Question: I played around with polymer again, so I created a basic page with the help of some great tutorials on youtube but I always get this issue when opening the drawer.

As you can see the menu icon and the "Polymer" title is from the bottom toolbar. Maybe somebody knows how to fix it.
Thanks :)
'''
<body fullbleed layout vertical>
<!-- Drawer -->
<paper-drawer-panel>
<!-- Inside the Drawer -->
<div drawer>
<!-- Drawer toolbar-->
<paper-toolbar class="tall">
<span>Menu</span>
</paper-toolbar>
</div>
<!-- Main Content -->
<div main class="main">
<!-- Main toolbar -->
<paper-toolbar>
<paper-icon-button icon="menu" tabIndex="1" id="paperToggle" paper-drawer-toggle></paper-icon-button>
<span class="flex">Polymer</span>
<!-- Toolbar icons -->
<paper-icon-button icon="refresh"></paper-icon-button>
<paper-icon-button icon="search"></paper-icon-button>
</paper-toolbar>
</div>
</paper-drawer-panel>
</body>
'''
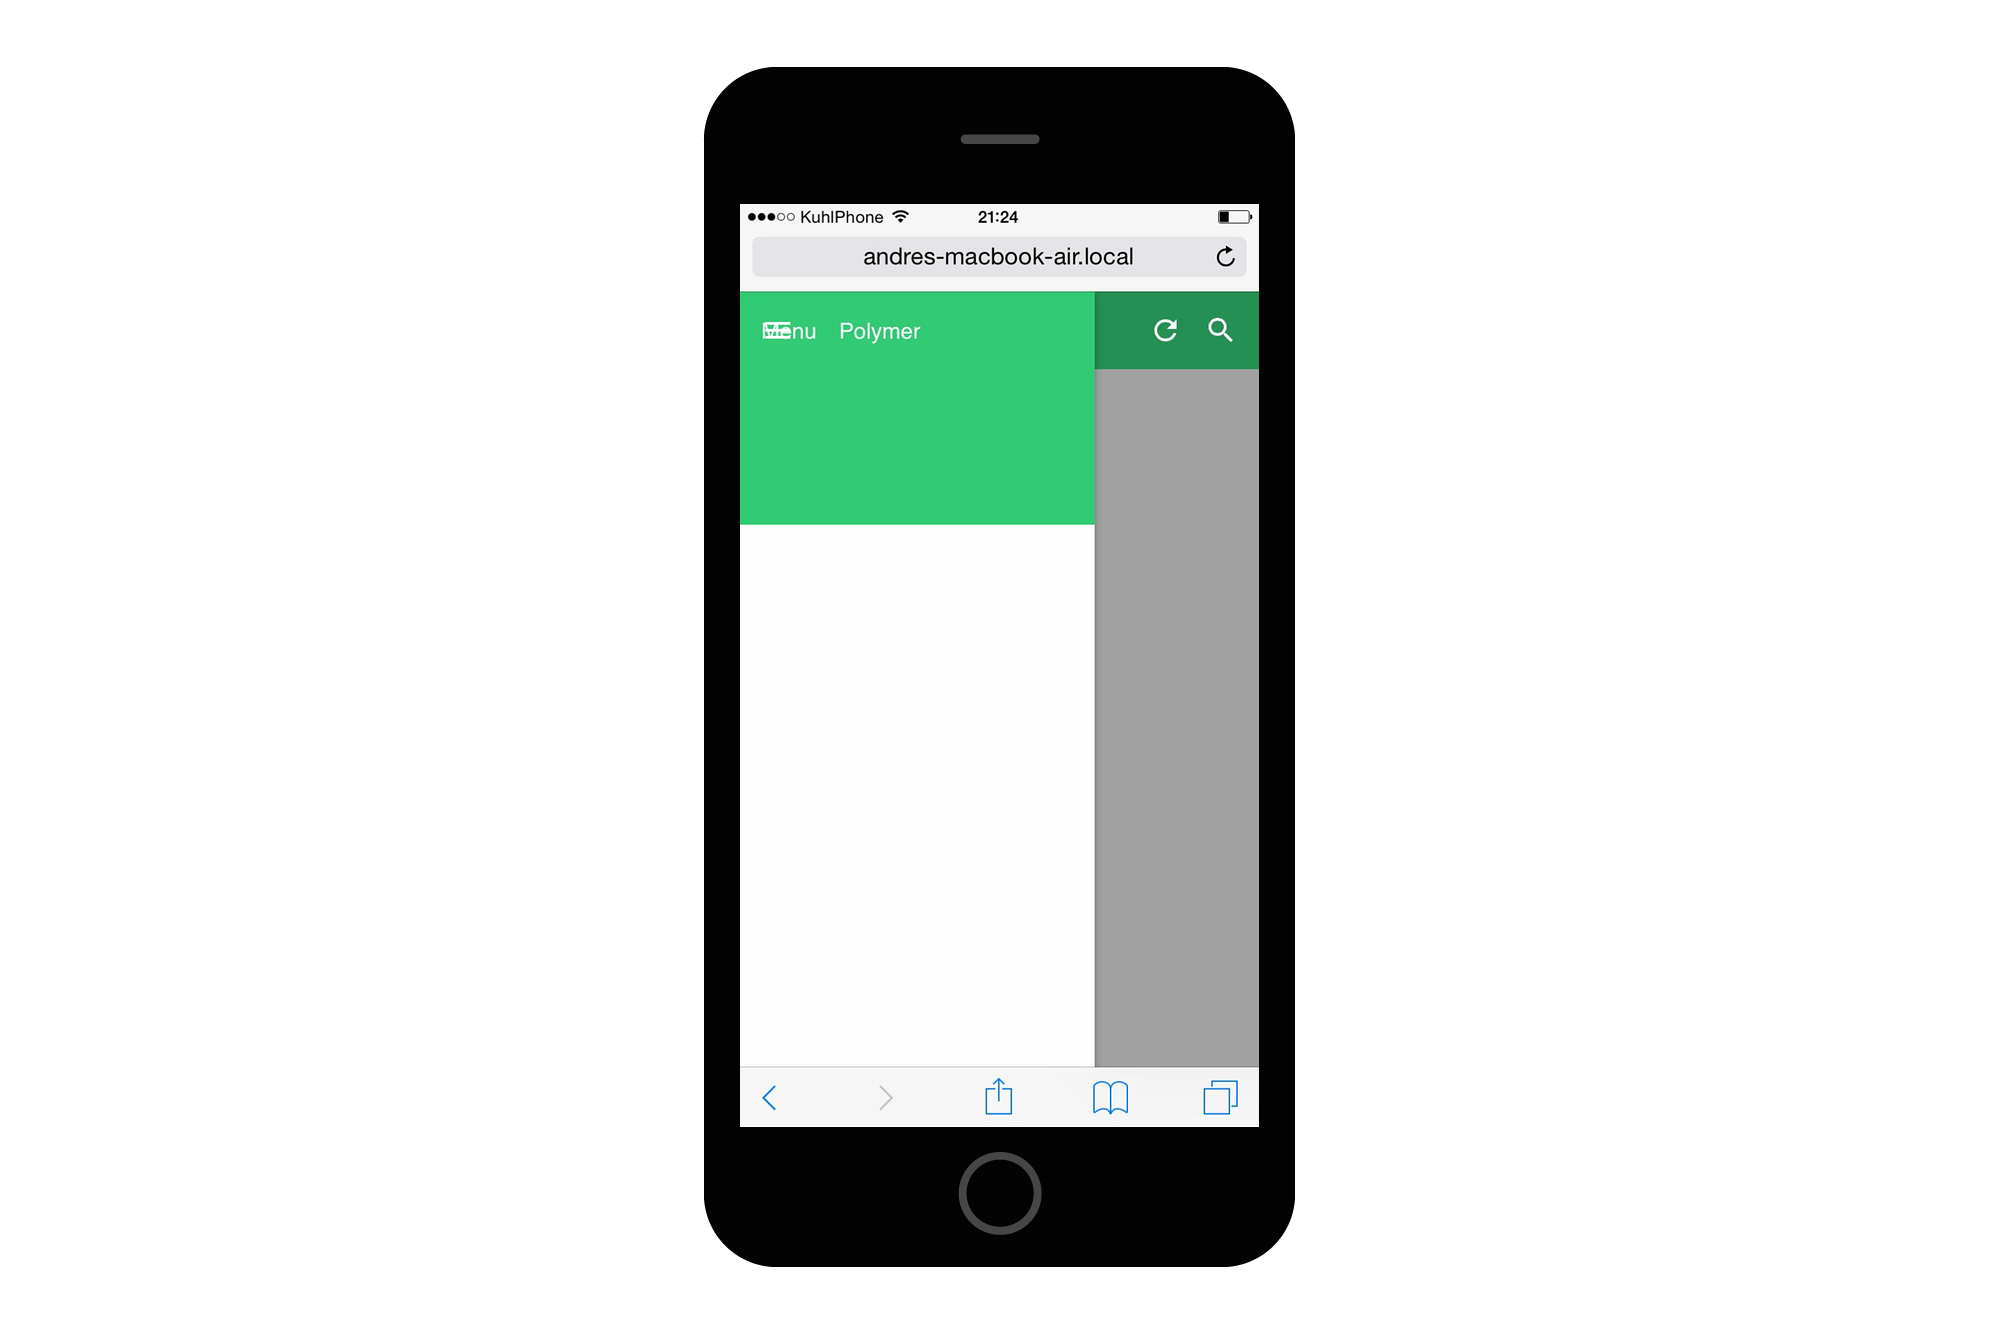
Answer: I have slightly modified your code. Put this in your body:
'''
<paper-drawer-panel>
<paper-header-panel drawer>
<paper-toolbar class="tall">
<div>Menu</div>
</paper-toolbar>
</paper-header-panel>
<paper-header-panel main>
<paper-toolbar>
<paper-icon-button icon="menu" tabIndex="1" id="paperToggle" paper-drawer-toggle></paper-icon-button>
<div class="flex">Polymer</div>
<paper-icon-button icon="refresh"></paper-icon-button>
<paper-icon-button icon="search"></paper-icon-button>
</paper-toolbar>
</paper-header-panel>
</paper-drawer-panel>
'''